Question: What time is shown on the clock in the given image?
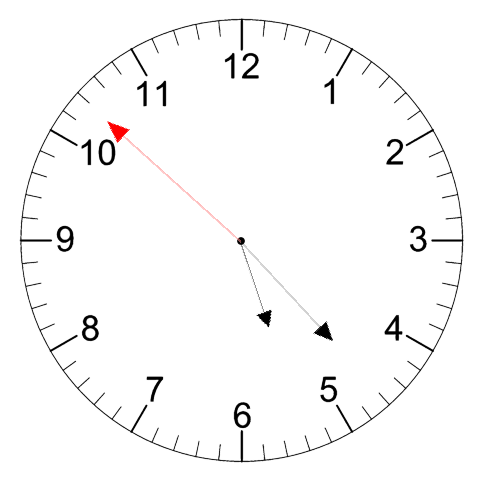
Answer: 05:22:52